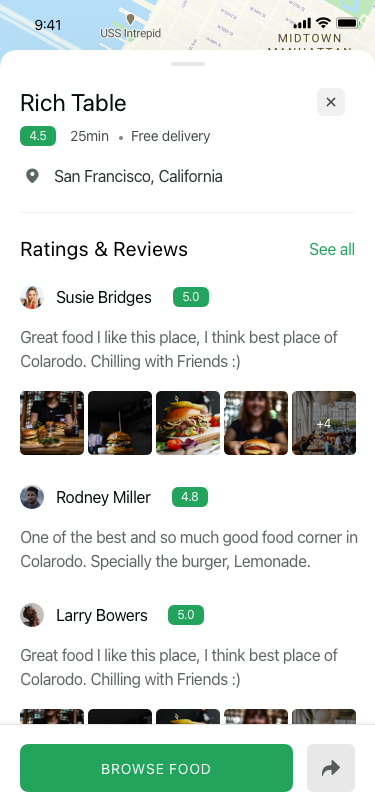
Text in this UI design:
Susie Bridges
5.0
Great food I like this place, I think best place of Colarodo. Chilling with Friends :)
+4
Larry Bowers
5.0
Great food I like this place, I think best place of Colarodo. Chilling with Friends :)
+4
Rodney Miller
4.8
One of the best and so much good food corner in Colarodo. Specially the burger, Lemonade.
Ratings & Reviews
See all
Rich Table
4.5
25min
Free delivery
San Francisco, California